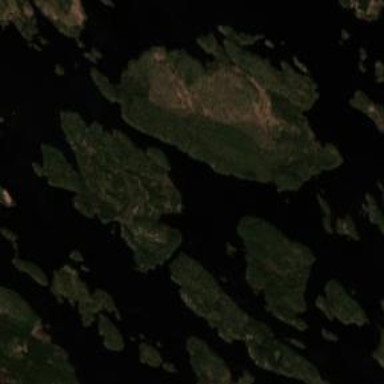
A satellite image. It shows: Island nature reserve.